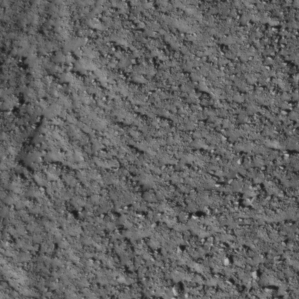
Label: non_frost